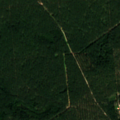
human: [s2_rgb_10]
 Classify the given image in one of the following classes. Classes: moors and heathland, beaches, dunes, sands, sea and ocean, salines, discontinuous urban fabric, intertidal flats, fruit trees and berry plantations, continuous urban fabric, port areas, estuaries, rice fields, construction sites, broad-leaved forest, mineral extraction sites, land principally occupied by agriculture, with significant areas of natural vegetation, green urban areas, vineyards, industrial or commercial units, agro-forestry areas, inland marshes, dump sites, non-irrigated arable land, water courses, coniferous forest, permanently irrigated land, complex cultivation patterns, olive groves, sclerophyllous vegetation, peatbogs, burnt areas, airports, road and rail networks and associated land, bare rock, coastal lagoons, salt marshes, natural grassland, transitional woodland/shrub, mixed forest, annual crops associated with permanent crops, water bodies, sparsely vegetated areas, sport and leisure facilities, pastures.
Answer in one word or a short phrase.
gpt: coniferous forest, mixed forest